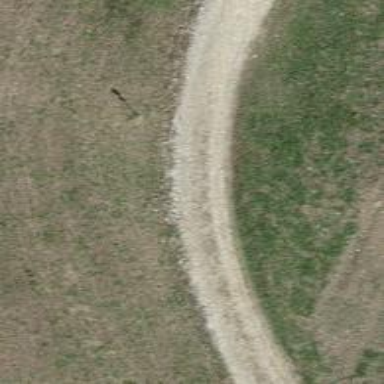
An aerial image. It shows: Agricultural track with grade 2 track surface suitable for agricultural vehicles.